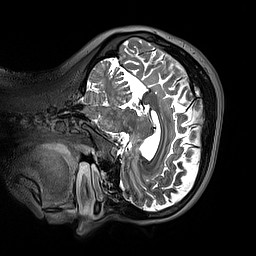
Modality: T2w
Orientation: sagittal
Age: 27
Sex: male
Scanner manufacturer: siemens
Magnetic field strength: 3 T
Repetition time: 3.2 s
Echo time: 0.412 s